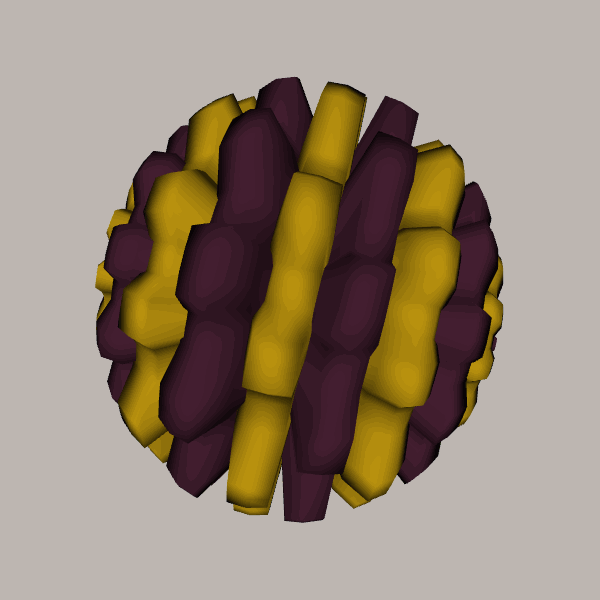
Background: light